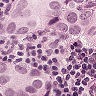
Metastatic tissue present: yes